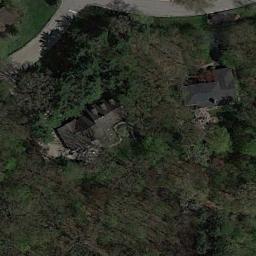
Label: sparse_residential